Interaction volume radius: 10 \u00c5
Interaction volume height: 20 \u00c5
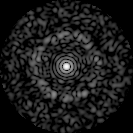
Disorder parameter: 0.7982